Interaction volume radius: 5 \u00c5
Interaction volume height: 30 \u00c5
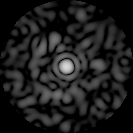
Disorder parameter: 0.8457